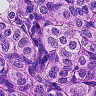
Metastatic tissue present: yes